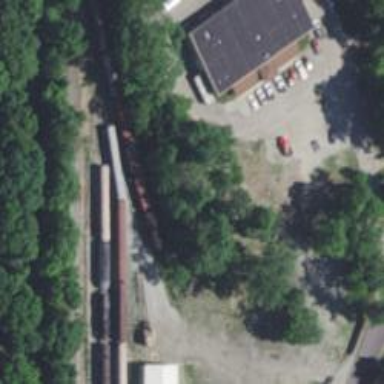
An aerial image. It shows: Preserved railway.